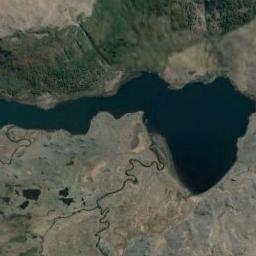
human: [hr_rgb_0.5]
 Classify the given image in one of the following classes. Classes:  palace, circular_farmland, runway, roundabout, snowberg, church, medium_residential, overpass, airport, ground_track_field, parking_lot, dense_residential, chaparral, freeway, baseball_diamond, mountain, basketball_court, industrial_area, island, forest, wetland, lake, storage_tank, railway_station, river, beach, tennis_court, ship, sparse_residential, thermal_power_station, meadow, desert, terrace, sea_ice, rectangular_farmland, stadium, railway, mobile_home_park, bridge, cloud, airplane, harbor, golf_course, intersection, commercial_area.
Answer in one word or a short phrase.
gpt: lake